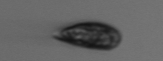
Label: Prorocentrum_triestinum